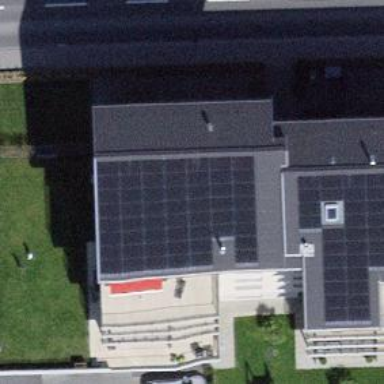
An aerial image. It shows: Solar photovoltaic panel generator.